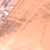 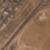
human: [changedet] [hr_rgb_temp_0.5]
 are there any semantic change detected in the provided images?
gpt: Some new buildings and a road appear in the desert.